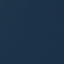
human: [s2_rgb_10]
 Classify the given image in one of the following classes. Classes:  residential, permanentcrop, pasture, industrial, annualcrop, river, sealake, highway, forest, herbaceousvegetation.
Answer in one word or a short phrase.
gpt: SeaLake